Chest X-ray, AP view. Patient: 12 years old, sex M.
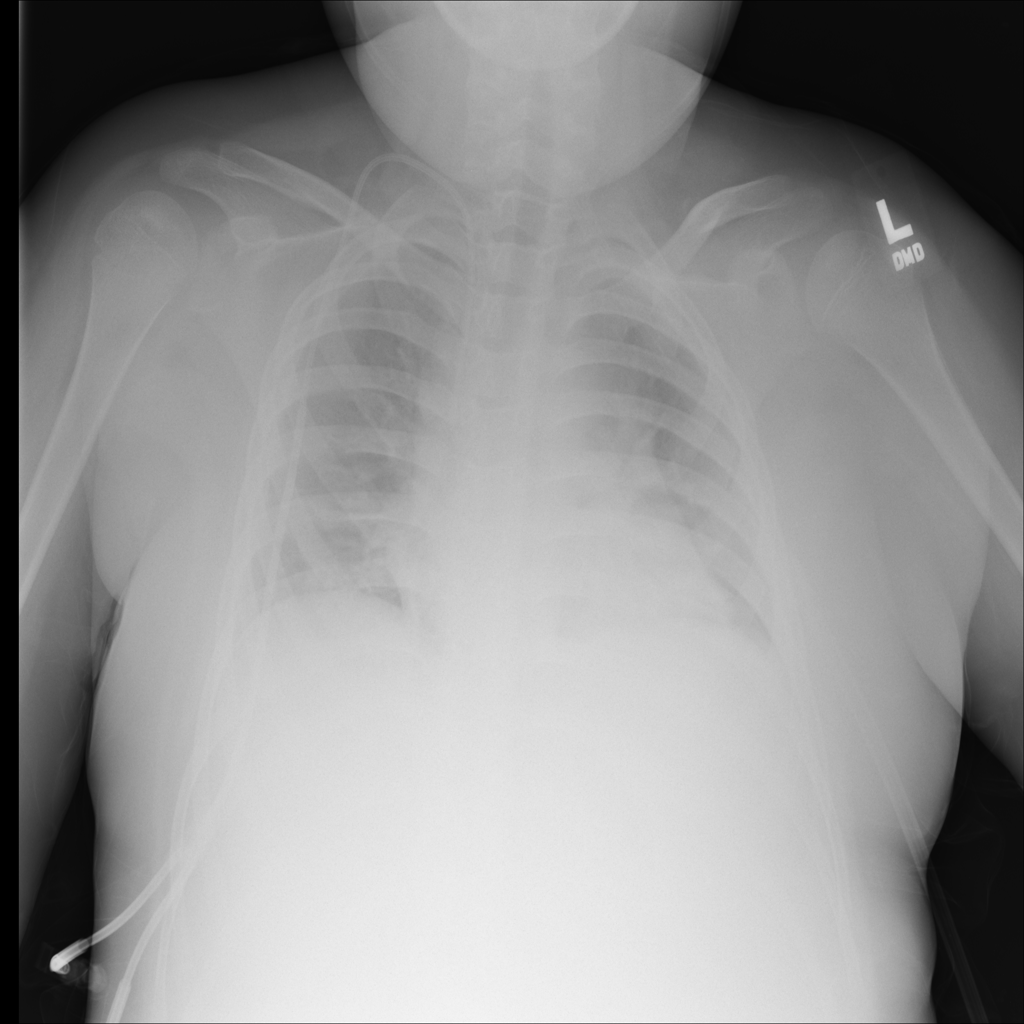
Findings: No Finding